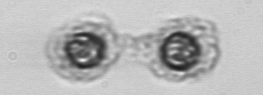
Label: Emiliania_huxleyi